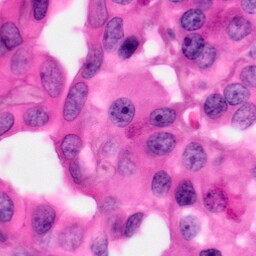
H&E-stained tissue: Pancreatic